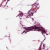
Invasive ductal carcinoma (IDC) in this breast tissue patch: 0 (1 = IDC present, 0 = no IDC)